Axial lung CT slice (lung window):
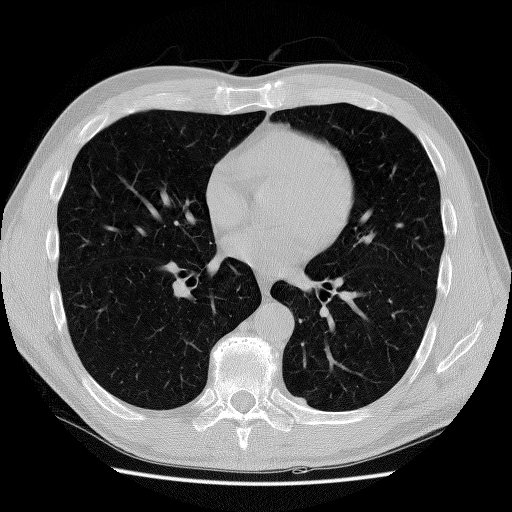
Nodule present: yes
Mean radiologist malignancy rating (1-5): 2